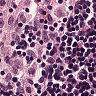
Metastatic tissue present: no